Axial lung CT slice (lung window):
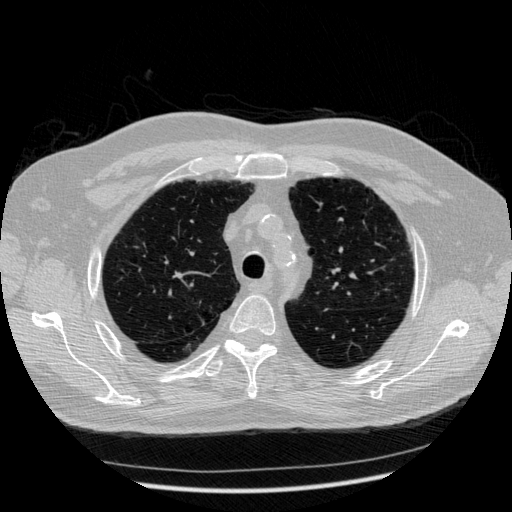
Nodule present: no